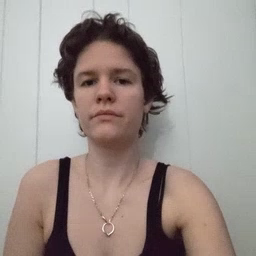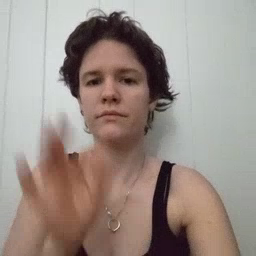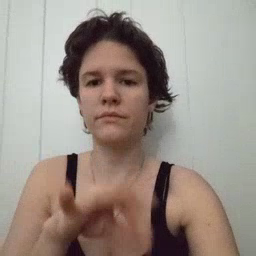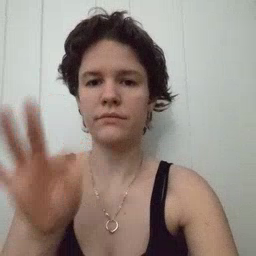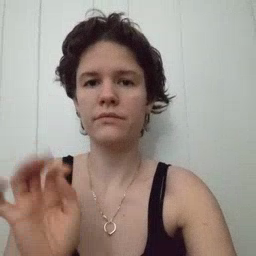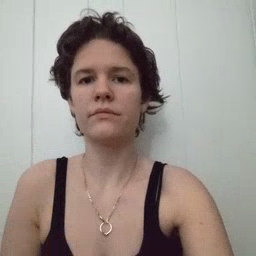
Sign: frenchfries